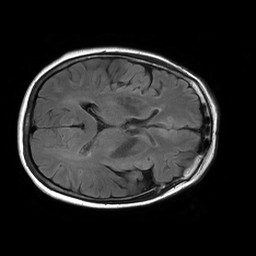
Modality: FLAIR
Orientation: axial
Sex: female
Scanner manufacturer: philips
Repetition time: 11 s
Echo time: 0.125 s